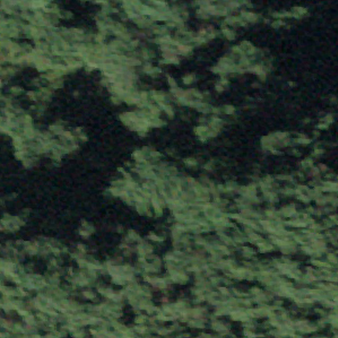
Label: other